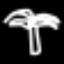
Label: palm tree